Aerial crown-view tile of a tropical tree (Barro Colorado Island, Panama), acquired 20250414:
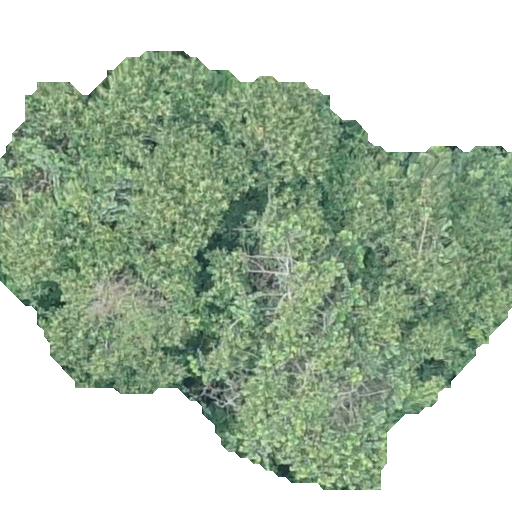
Species: Hieronyma alchorneoides
GBIF accepted scientific name: Hieronyma alchorneoides
Crown area: 237.868 m²